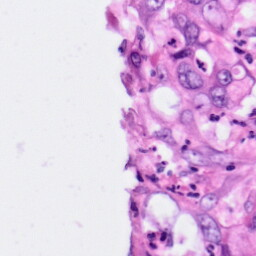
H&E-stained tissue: Pancreatic